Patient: sex M, age 68
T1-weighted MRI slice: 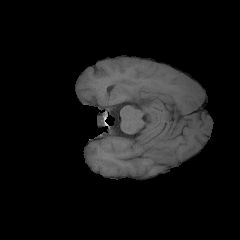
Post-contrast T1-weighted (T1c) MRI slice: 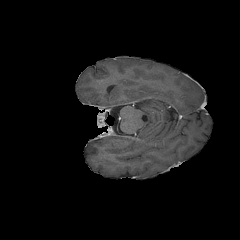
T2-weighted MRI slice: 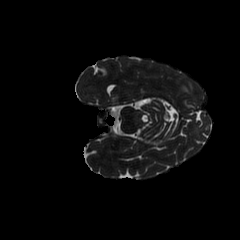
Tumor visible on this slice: yes
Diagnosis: Glioblastoma, IDH-wildtype
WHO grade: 4